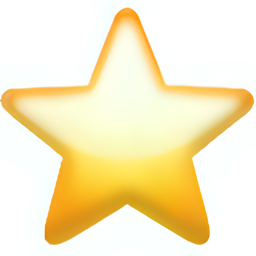
Name: white medium star
Emoji: ⭐
Group: Travel & Places
Sub-group: sky & weather